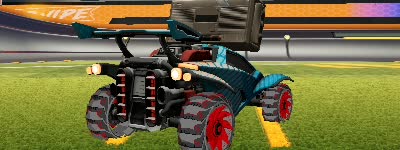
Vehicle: octane